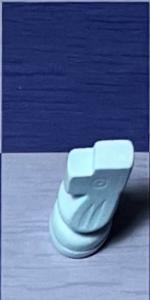
Label: Knight_White